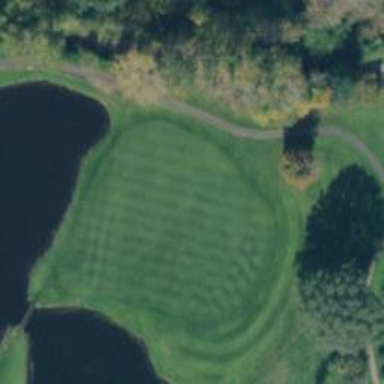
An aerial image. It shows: Golf hole on golf course.